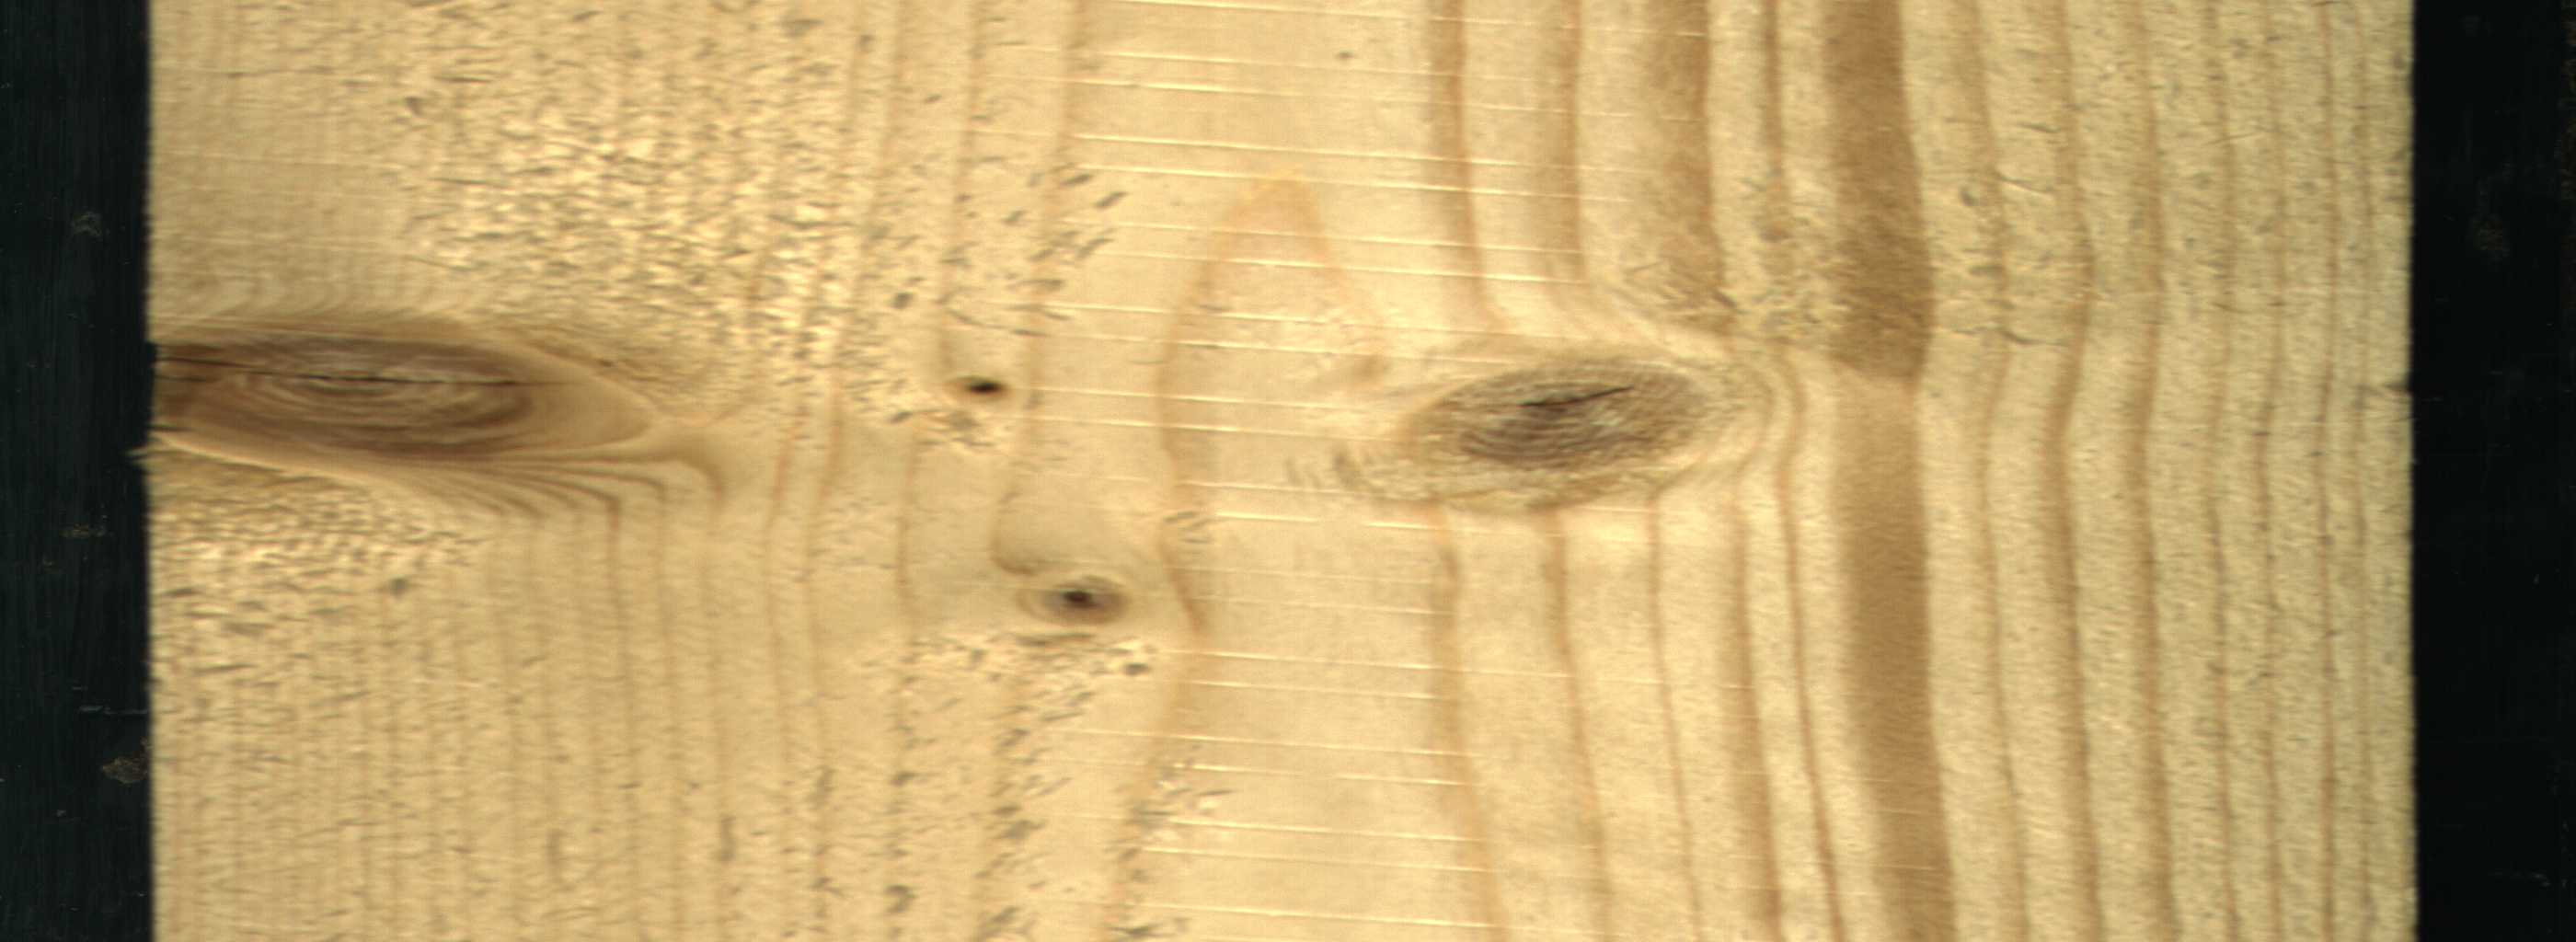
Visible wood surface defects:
Quartzity
Dead_Knot
Live_Knot
Live_Knot
Live_Knot